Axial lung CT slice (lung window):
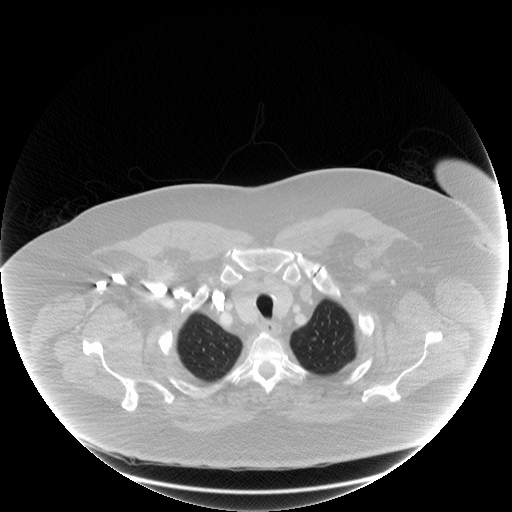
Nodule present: no